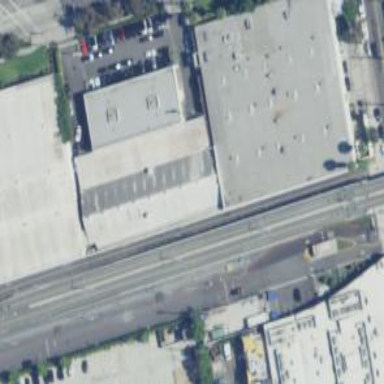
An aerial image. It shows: Commercial building used for car-related activities.